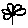
Label: flower